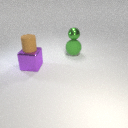
large green rubber sphere below small green metal sphere